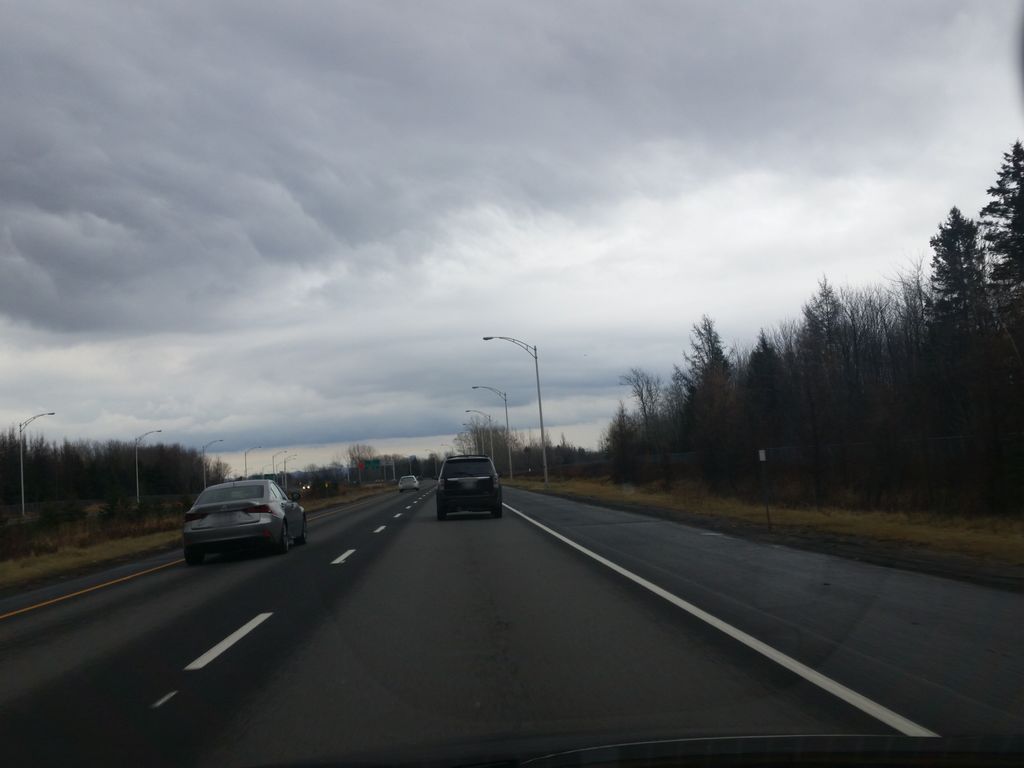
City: quebec_city